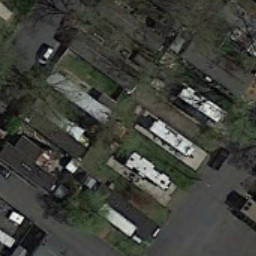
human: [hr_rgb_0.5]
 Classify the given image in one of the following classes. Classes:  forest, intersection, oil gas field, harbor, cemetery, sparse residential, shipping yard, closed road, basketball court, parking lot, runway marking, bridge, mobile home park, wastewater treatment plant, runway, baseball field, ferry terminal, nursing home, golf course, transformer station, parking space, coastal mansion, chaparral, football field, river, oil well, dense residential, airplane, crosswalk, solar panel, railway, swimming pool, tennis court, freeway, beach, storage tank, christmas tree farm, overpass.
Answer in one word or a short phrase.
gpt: mobile home park